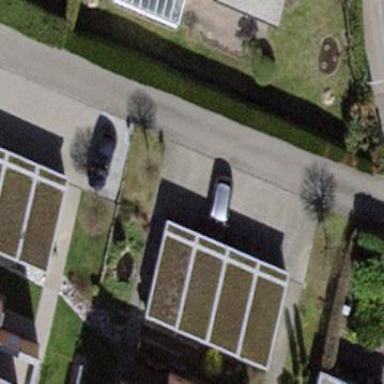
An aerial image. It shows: Group of garages.